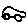
Label: car